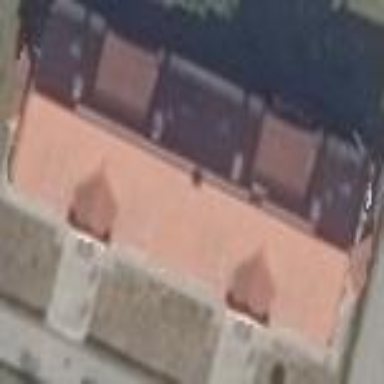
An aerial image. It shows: Gabled roof on residential building.